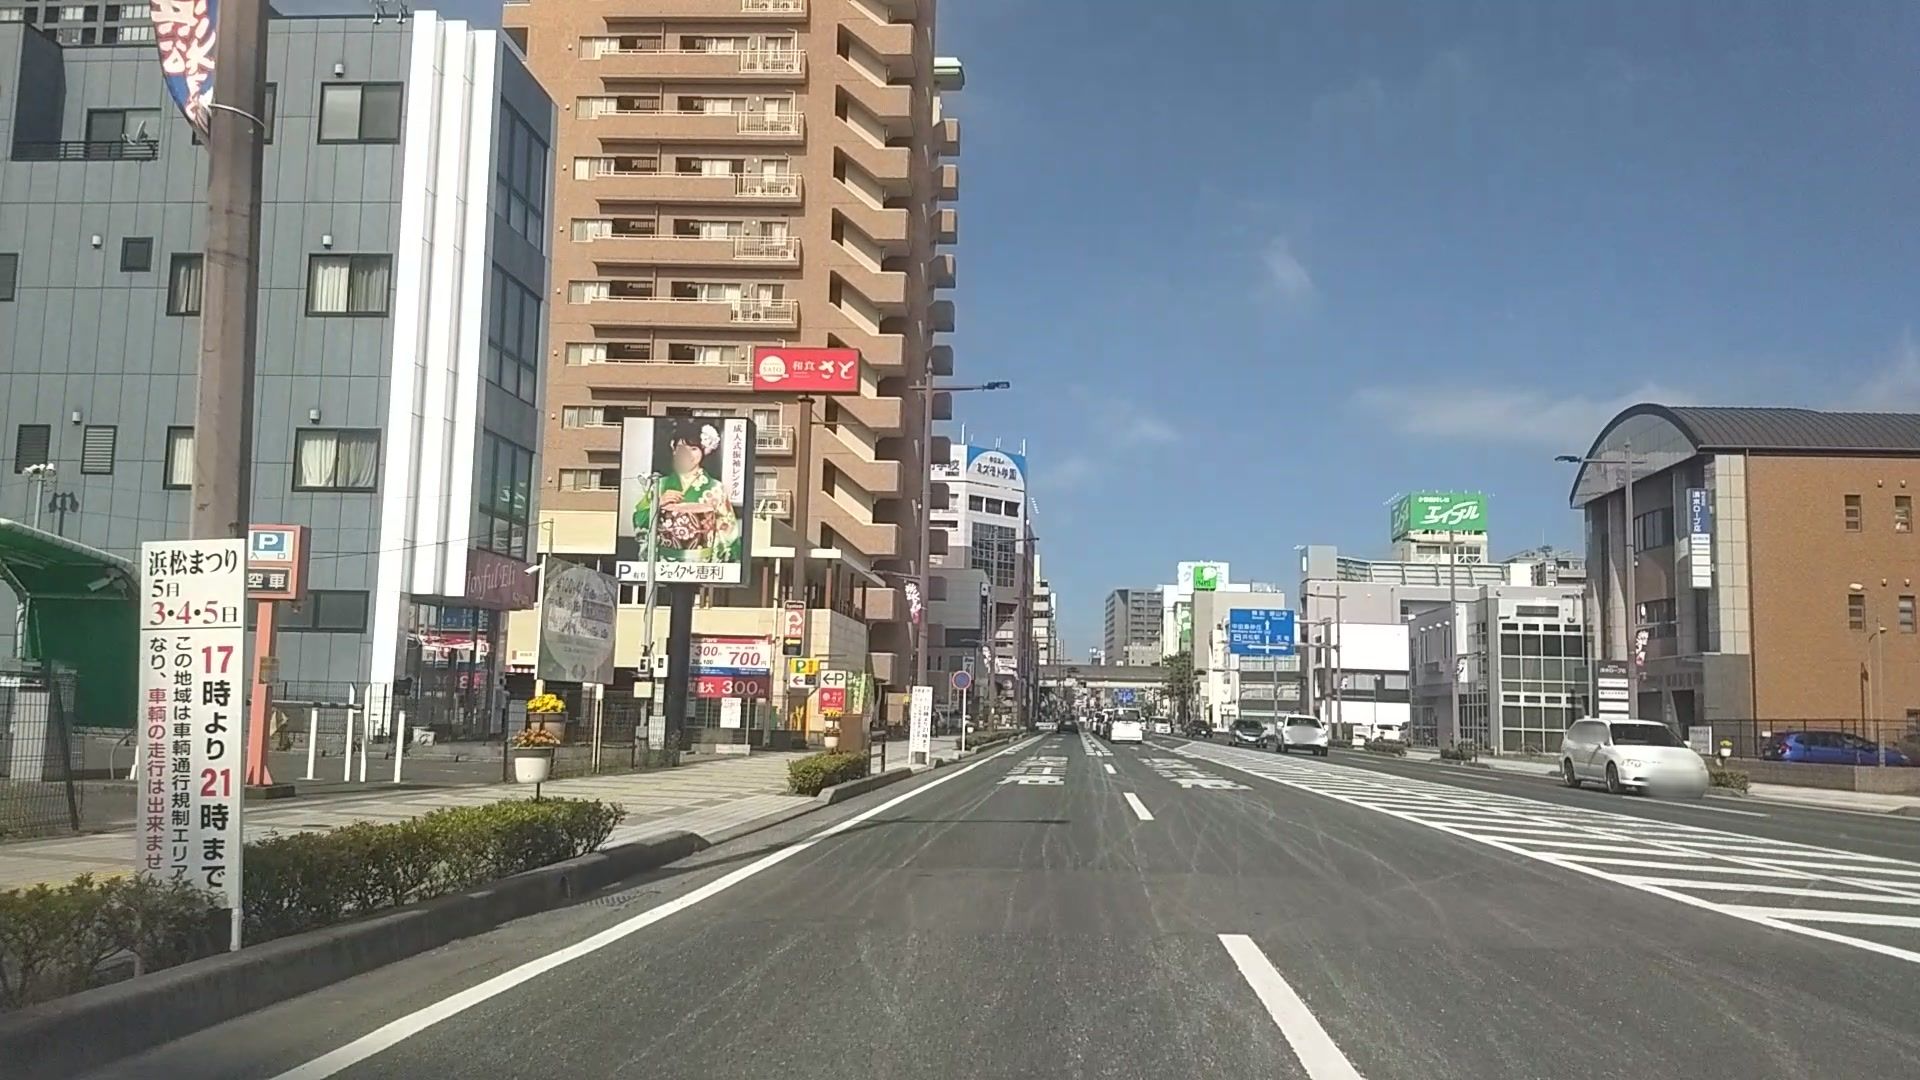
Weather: clear
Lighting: day
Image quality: good
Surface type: driving surface
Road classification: steps, pedestrian, footway
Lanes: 2
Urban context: semi-dense urban cluster
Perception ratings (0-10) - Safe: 5.73, Lively: 8.7, Beautiful: 4.66, Boring: 1.27, Depressing: 4.62, Wealthy: 8.02